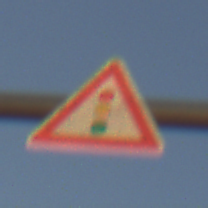
Verkehrszeichen: Lichtzeichenanlage
Umgebung: Outdoor, Nature
Tageszeit: SunriseSunset
Wetter: Clear
Licht: Natural
Jahreszeit: NotSpecified
Kontrast: HighContrast